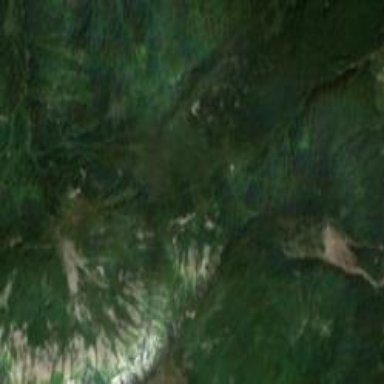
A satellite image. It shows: Majestic peak in the wilderness.